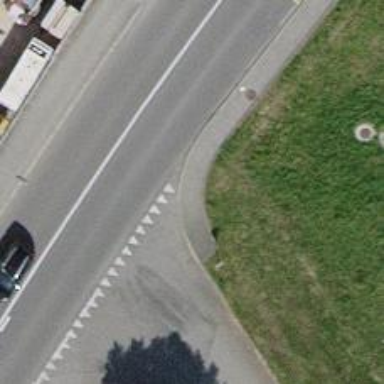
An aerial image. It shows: Sidewalk.